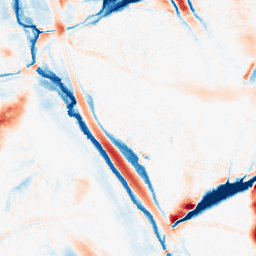
Category: morphological
Decomposition family: morphological_ellipse
Decomposition parameters: operation: average
width: 30
height: 50
Upsampling method: quadratic
Upsampling parameters: scale: 4
Upsampling scale: 4